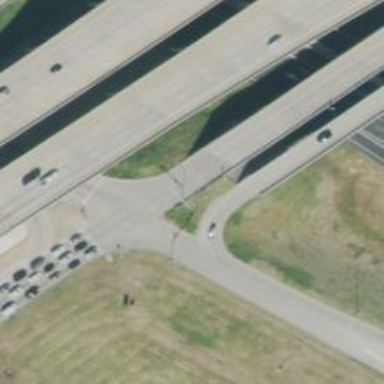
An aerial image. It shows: Secondary link road with bridge.